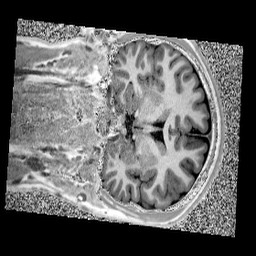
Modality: UNIT1
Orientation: coronal
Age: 13
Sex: male
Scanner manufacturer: siemens
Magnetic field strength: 3 T
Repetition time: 4 s
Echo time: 0.00299 s